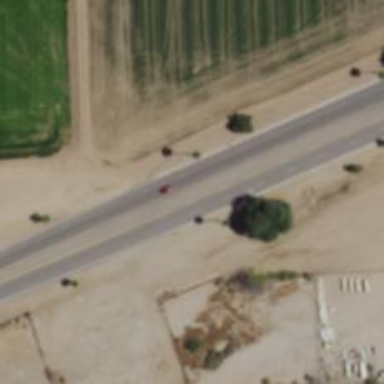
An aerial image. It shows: Abandoned road.